Field crop: maize
Growth stage: 2
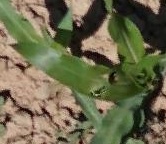
Species: maize